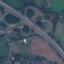
Label: Highway